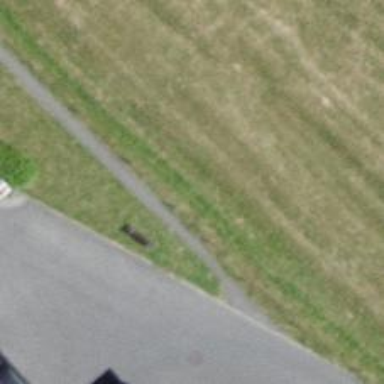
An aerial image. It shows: Bench.